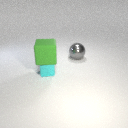
small cyan metal cube in front of large gray metal sphere